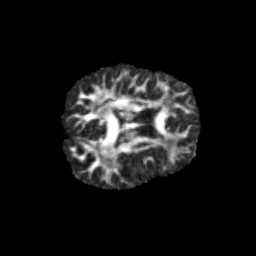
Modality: FA
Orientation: axial
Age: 11
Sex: male
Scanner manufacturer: siemens
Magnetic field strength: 3 T
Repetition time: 3.8 s
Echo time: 0.07 s